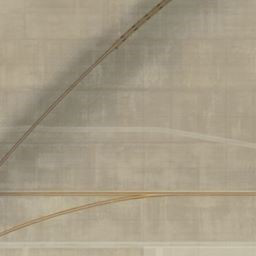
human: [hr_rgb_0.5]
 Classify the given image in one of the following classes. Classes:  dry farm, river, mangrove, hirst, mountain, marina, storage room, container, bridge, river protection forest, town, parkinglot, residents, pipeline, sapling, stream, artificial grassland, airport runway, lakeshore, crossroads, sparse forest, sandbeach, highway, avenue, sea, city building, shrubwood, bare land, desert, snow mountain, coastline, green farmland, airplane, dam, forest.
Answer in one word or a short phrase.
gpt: airport runway